Question: I have an Activity for which I obviously have a layout. The layout's background is an image and the TextView placement needs to be in a precise place. When I place the TextView in any layout, the position doesn't change with the scaling of the background image as I expect.
How do I get the TextView to scale based on the size of the screen?
The simplest solution will be accepted.

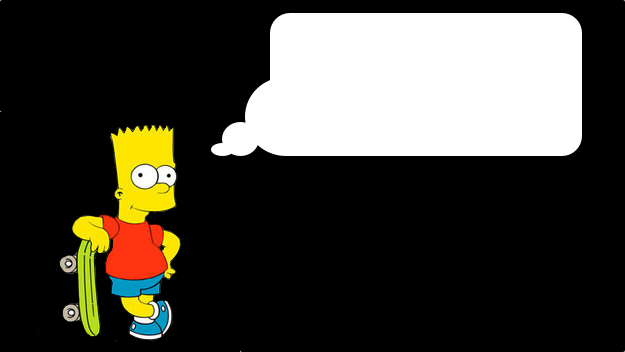
Answer: Your question is a little vague, but assuming what you're going for is 'put the TextView over the speech bubble in the above image', you may have a bit of work ahead of you. You could attempt to use margins and such to give it a precise placement over the speech image, but this will be quite tricky and will probably never work exactly like you want. Your simplest option would be to do the following
1. Use Photoshop, Paint, or just about any editing program to cut out Bart and the speech bubble and save them as seperate images.
2. Use a RelativeLayout with the background color set to black android:background="@android:color/black".
3. Place an ImageView using the graphic of Bart, and set the following properties on it: android:layout_alignParentLeft="true", android:layout_alignParentBottom="true", and 'android:id="@id/img_bart".
4. Place a TextView, set the background to use the speech bubble image (android:background="@drawable/img_speech" or whatever you called the speech bubble image), set it to appear to the right of Bart android:layout_toRightOf="@id/img_bart", and either snap it to the top (android:layout_alignParentTop="true" - this may cause issues on tall screens though), or snap to the bottom offset by an appropriate amount through android:layout_alignParentBottom="true" and android:layout_marginBottom="150dp", modifying the 150 to get it to appear at the right height relative to Bart.
I know it's a fair bit of work, unfortunately Android layouts often are, especially in cases where you want to get different elements to stick together in appropriate ways, like speech bubbles.
Another thing you could look at is AbsoluteLayout, which allows you to place child elements in locations - however this is strongly discouraged as it won't scale well to different screen sizes, and the AbsoluteLayout class itself is deprecated and has been for a very long time.